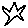
Label: star